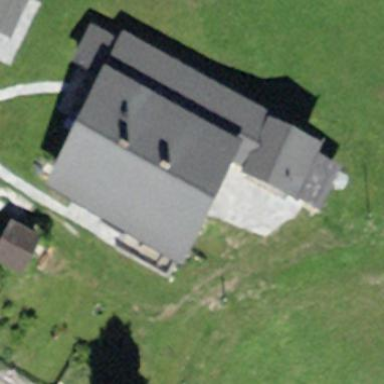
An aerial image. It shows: Building with tiled roof.